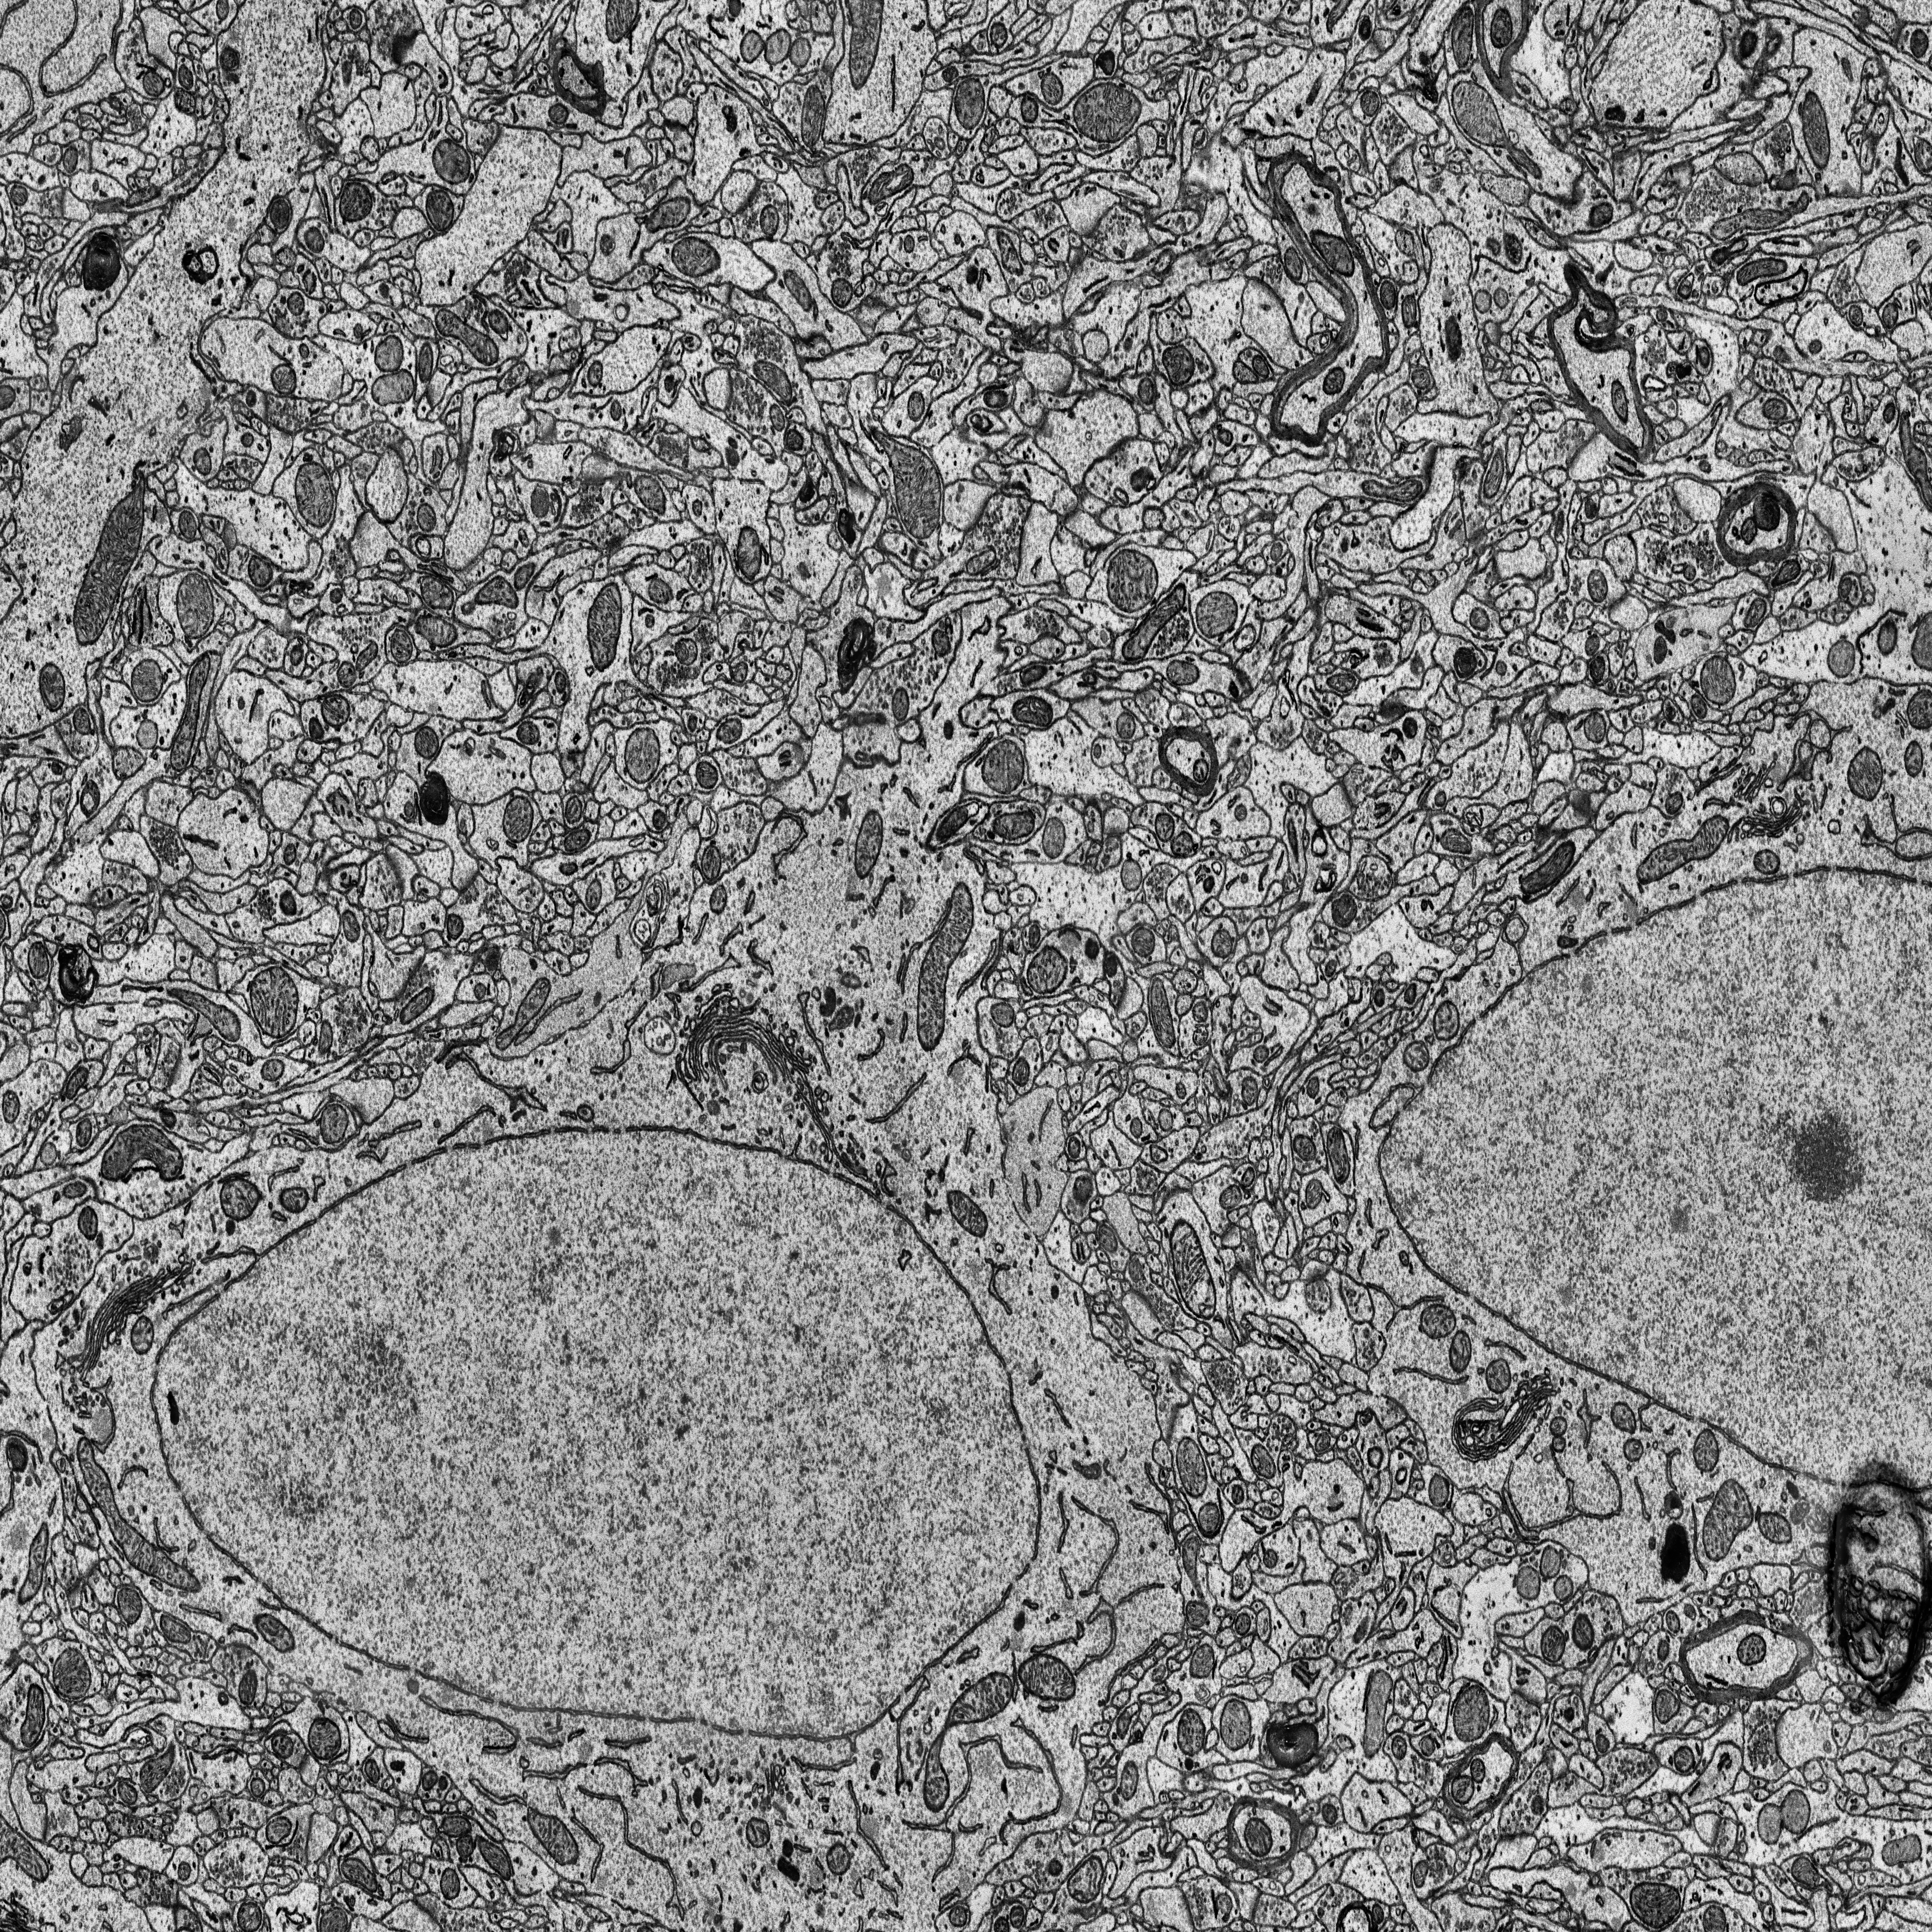
Electron microscopy slice of rat cortex tissue
Slice depth (z): 358
Mitochondria instances in slice: 369